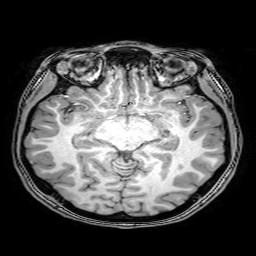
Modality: T1w
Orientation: coronal
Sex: female
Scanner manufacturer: philips
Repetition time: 0.008088 s
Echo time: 0.0037 s